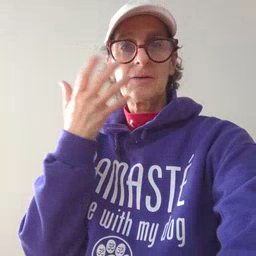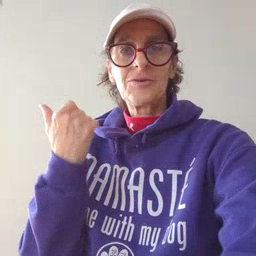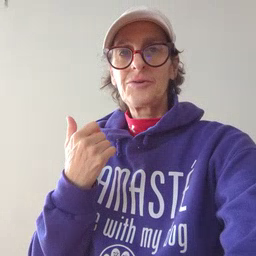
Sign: tiger